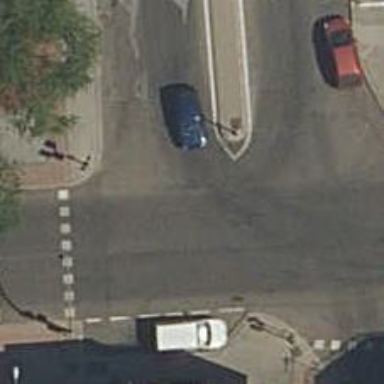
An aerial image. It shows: Road with traffic signals.